Question: Here is my edmx diagram.

I am trying to use
'UserEntity.users.ToList<user>();'
This provides me with a complex object of 'User's that contain 'user_groups', but I can't seem to find the 'Group' information. My understanding is that EF is supposed to abstract out the join table and provide me with direct access to the 'Group' information. Please note I am coming from cakephp and hoping for a similar style result!
Edit: Model Code
'''
public static class UserModel
{
static UserEntities dataContext = new UserEntities();
public static void CreateUser(user _newUser)
{
dataContext.users.AddObject(_newUser);
dataContext.SaveChanges();
}
public static List<user> GetAllUsers()
{
return dataContext.users.ToList<user>();
}
}
'''
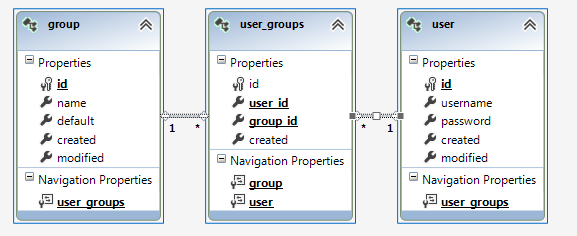
Answer: There is one to many relationship between 'users' and 'user_group', so you may select a single 'user_group' from 'users' and against that you will get group.
'''
var result = users.user_group.FirstOrDefault().group;
'''
The Navigation property 'user_group' in 'users' will have a collection of 'user_group' objects, you may select 'First' or anything based on your requirement and then select 'group' from there.